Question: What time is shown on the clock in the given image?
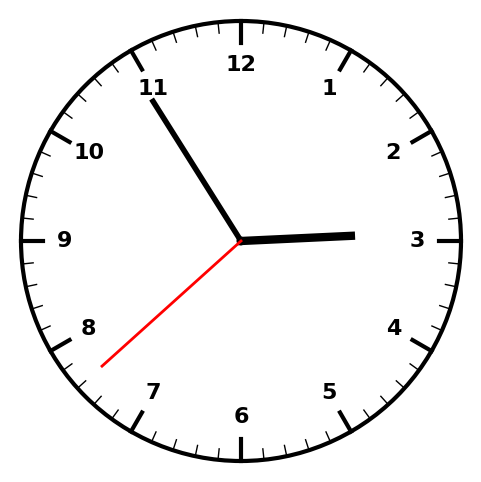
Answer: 02:54:38